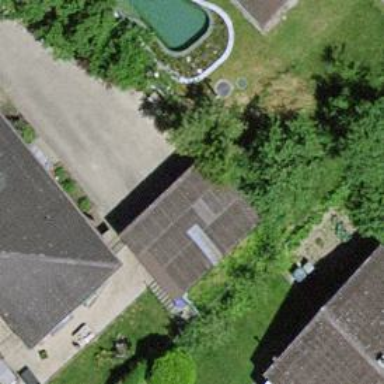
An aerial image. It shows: Garage.